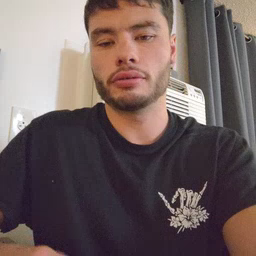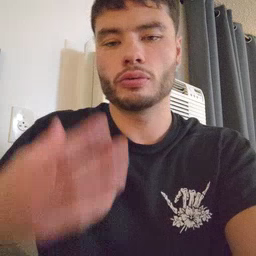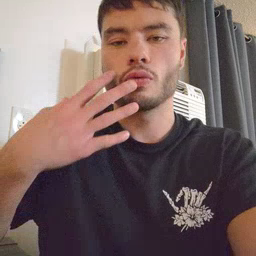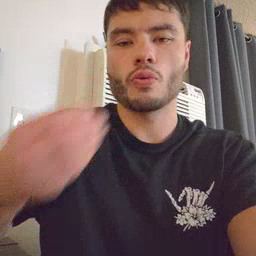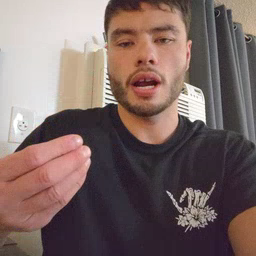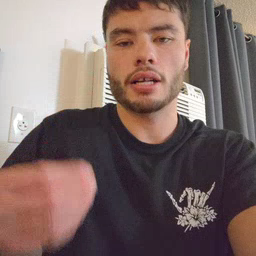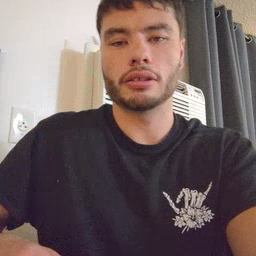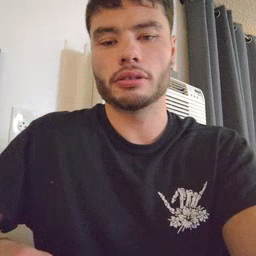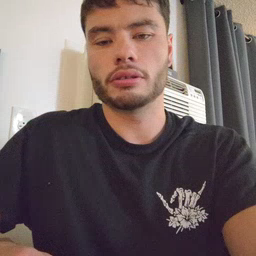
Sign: wet